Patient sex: M
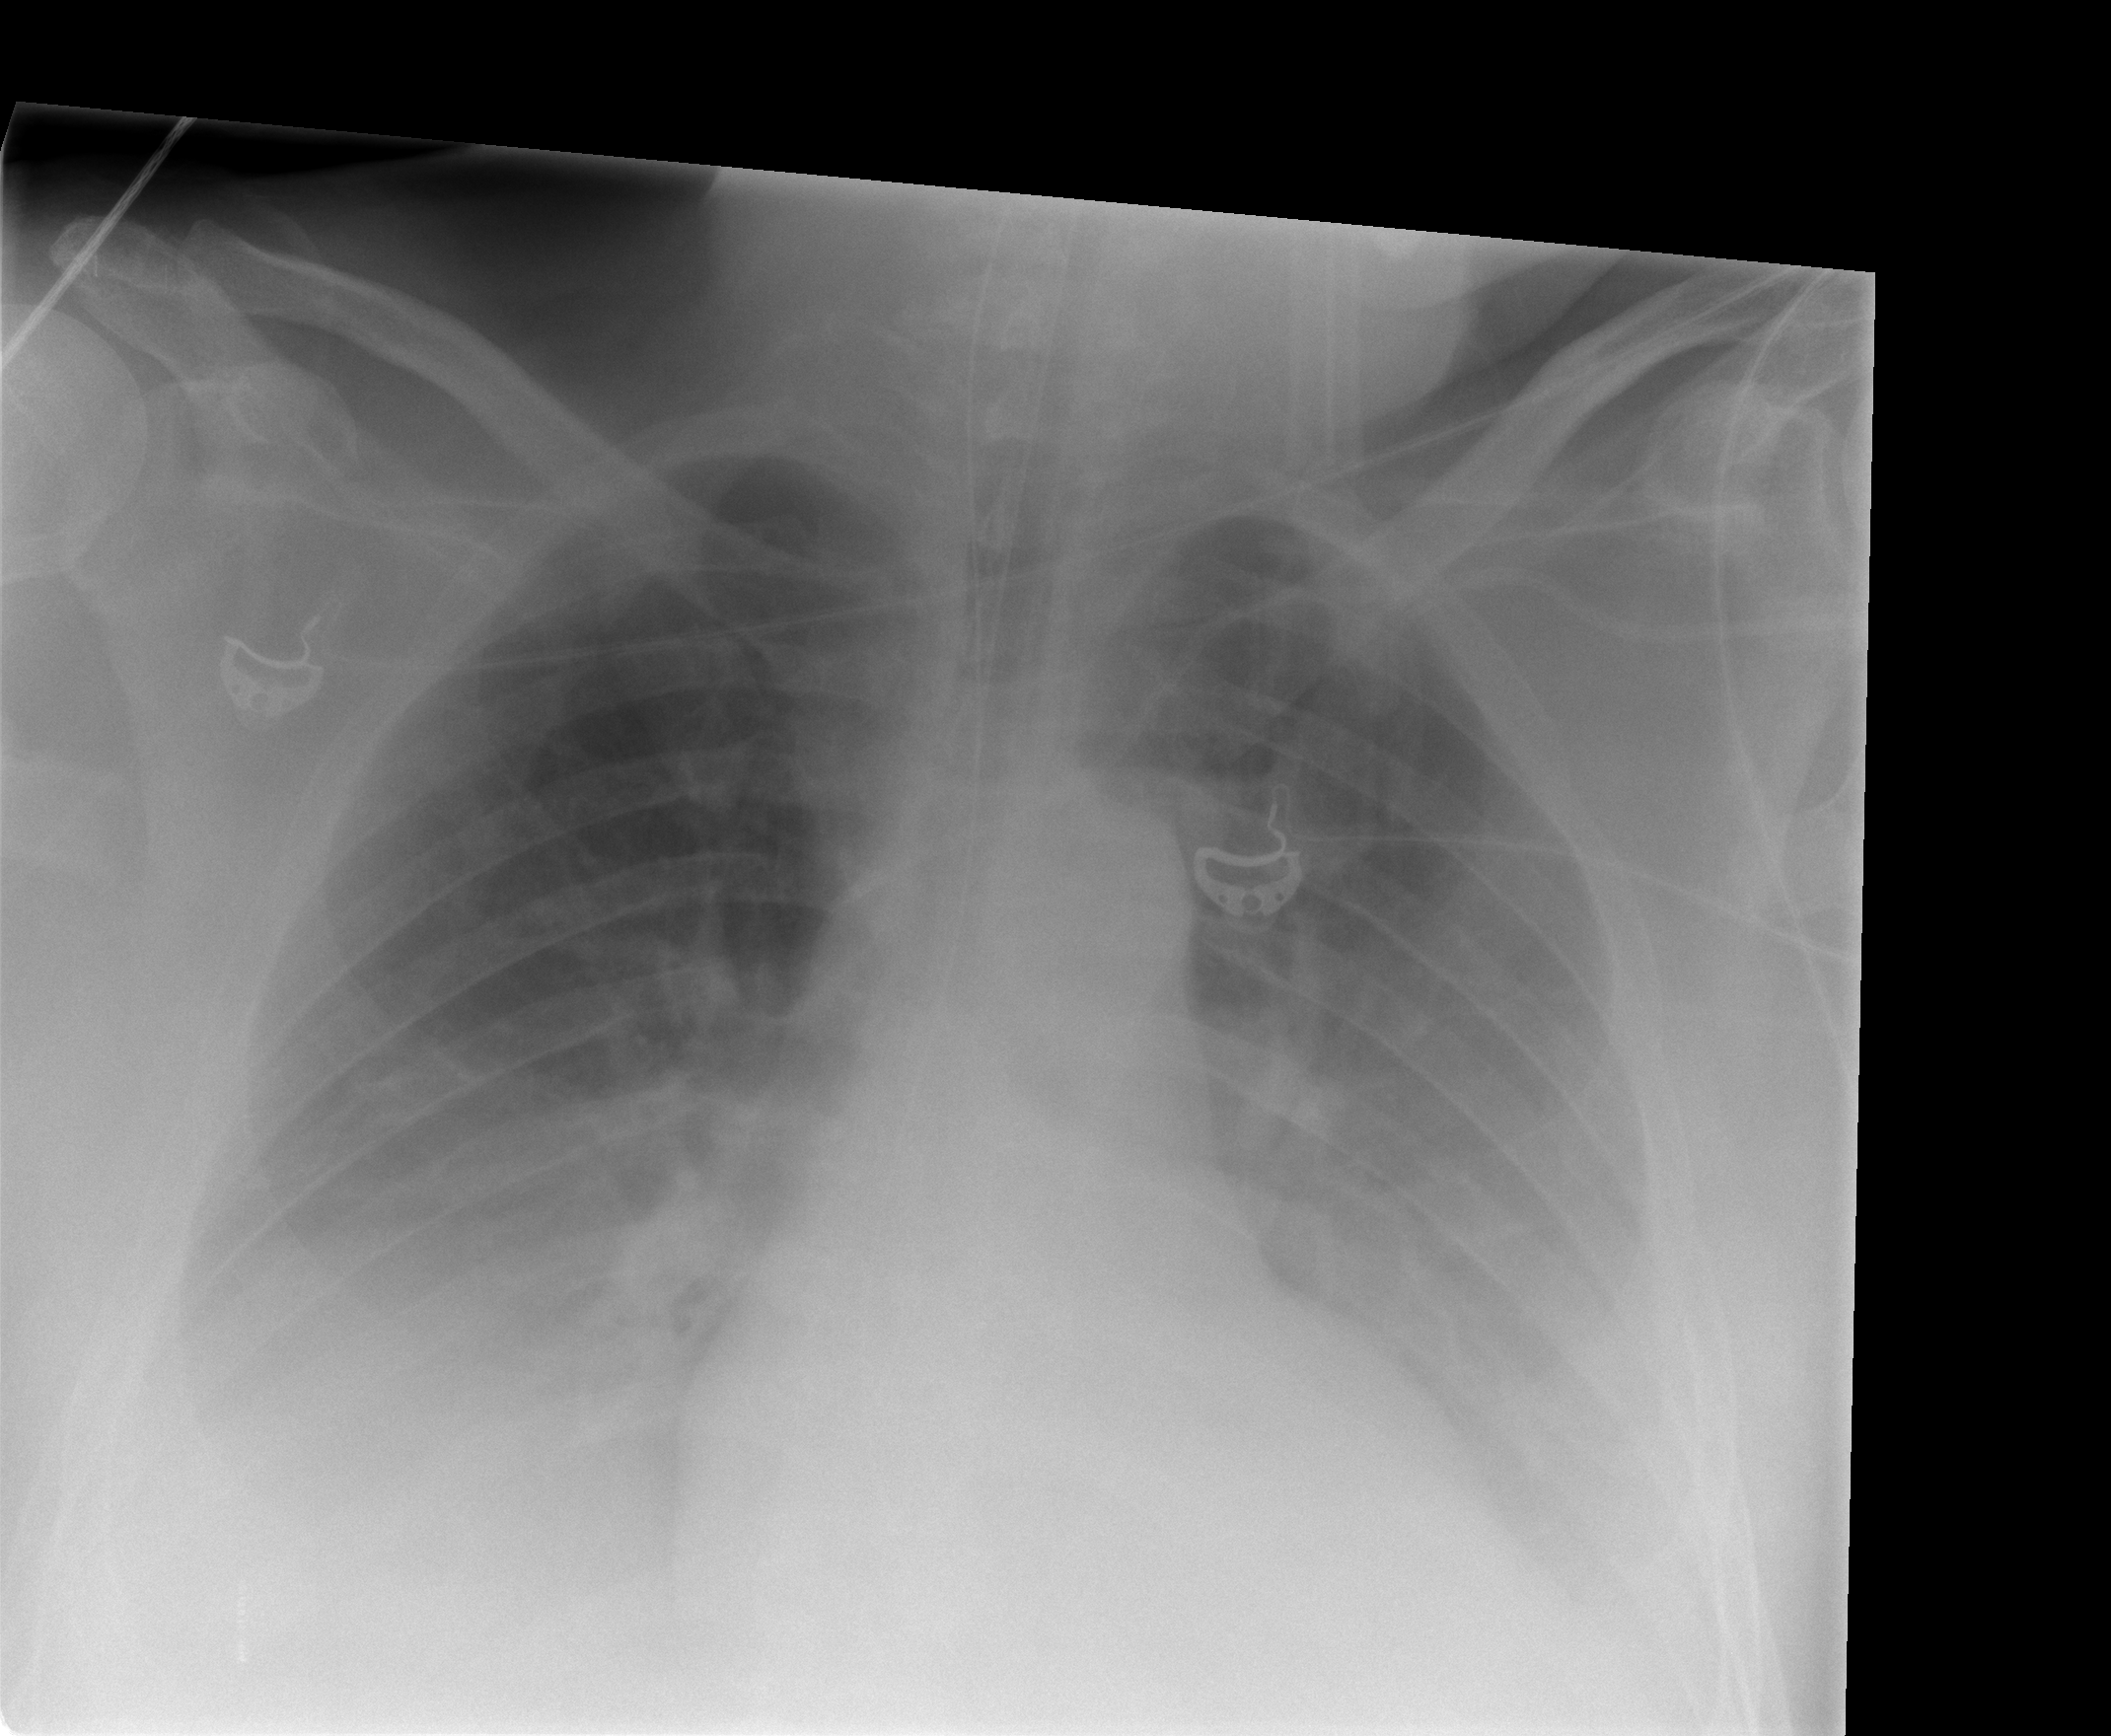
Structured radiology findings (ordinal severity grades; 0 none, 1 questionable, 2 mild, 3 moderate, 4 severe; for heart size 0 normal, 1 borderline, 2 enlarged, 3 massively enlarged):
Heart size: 2
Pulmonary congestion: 2
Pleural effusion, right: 3
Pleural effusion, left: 3
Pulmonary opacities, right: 0
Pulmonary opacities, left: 0
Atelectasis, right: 3
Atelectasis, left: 3